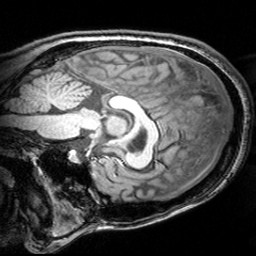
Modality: T1w
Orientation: sagittal
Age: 22
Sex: female
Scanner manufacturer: siemens
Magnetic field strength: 3 T
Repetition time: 1.81 s
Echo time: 0.00351 s